Question: I assume I have to use a GridLayout(1,2), and assign the first side a null, and the second a JTextArea.
For the left side though, I'm not exactly sure what to do. Maybe possibly a BoxLayout?

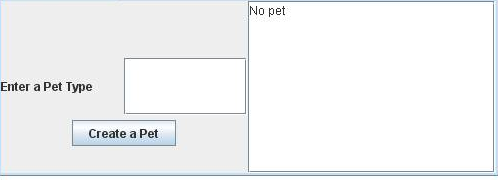
Answer: I would tend to put a 'BorderLayout' in the LHS.
- 'WEST'- 'CENTER''EAST'- 'SOUTH''FlowLayout'
It really depends on how you want the extra space assigned in the event that the user expands the GUI. Is the GUI resizable?